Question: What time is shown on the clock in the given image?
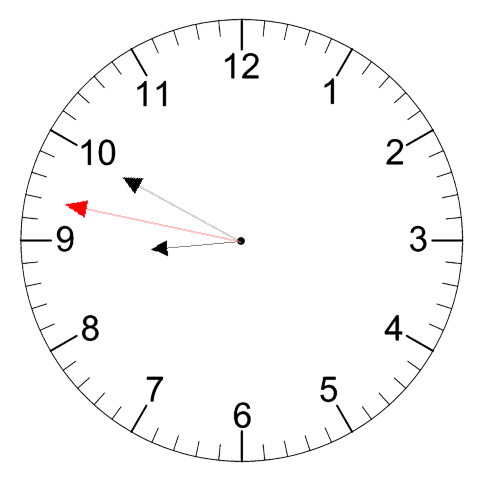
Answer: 08:49:47